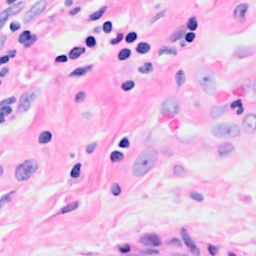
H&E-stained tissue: Breast